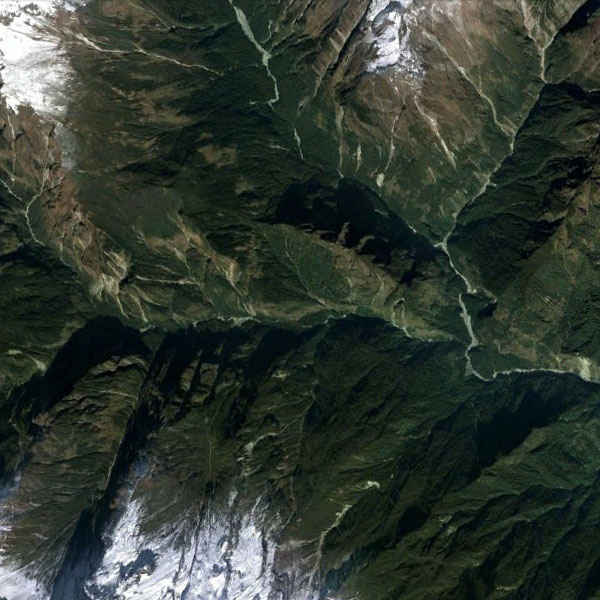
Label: Mountain